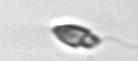
Label: Katodinium_or_Torodinium